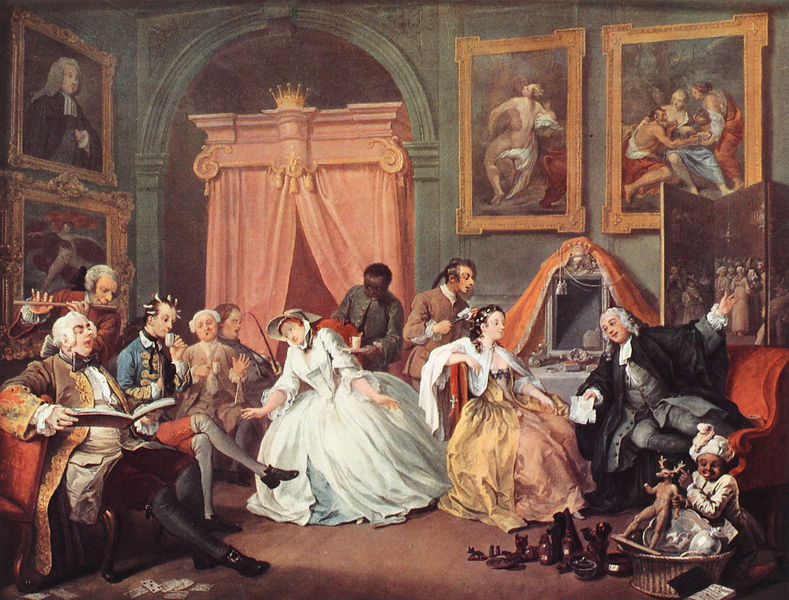
Titel: Die Hochzeit nach der Mode: Der Morgenempfang der Gräfin
Künstler: William Hogarth
Institution: London, National Gallery
Schlagwörter: gemälde, gruppe, mann, weiß, frauen, grün, menschen, frau, frisur, hut, kleid, kleider, männer, raum, tisch, zimmer, ölbild, dame, rot, fest, gesellschaft, feier, barock, diener, bild, vorhang, haare, interieur, reich, sessel, adel, kind, musik, krone, renaissance, vornehm, genre, kinder, bilder, sofa, hof, figuren, könig, salon, karten, pfeife, vergnügen, lesen, wandgemälde, paravent, tepich, bett, tee, fliege, gehrock, spiel, neger, buch, gruppenbild, puppe, flöte, querflöte, pfarrer, schwarzer, sklave, hirsch, teufel, reichtum, baldachin, mohr, adlige, schnallenschuh, perücken, gefäße, mäner, spielzeug, perrücke, aristokratie, wandschirm, friseur, farbiger, kakao, hausmusik, bommeln, buch#, bilöder, #fliege